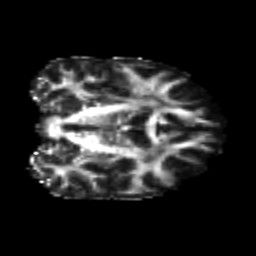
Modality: FA
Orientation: coronal
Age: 25
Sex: female
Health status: healthy
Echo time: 0.074 s